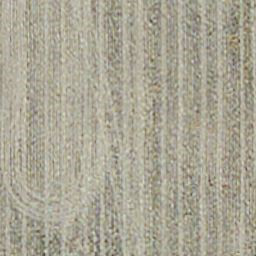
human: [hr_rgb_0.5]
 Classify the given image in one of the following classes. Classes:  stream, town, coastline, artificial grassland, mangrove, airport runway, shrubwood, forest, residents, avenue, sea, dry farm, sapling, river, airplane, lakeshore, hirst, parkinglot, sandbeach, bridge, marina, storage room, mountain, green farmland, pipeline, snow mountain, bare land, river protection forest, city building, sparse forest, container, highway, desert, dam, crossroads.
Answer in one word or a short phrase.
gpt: dry farm